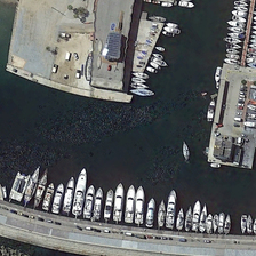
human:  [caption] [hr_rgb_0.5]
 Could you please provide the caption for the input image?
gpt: Many ships were parked at the port.

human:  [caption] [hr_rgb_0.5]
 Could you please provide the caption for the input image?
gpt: The ship is at the dock.

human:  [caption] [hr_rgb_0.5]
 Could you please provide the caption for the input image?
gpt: Many ships anchored at the harbor.

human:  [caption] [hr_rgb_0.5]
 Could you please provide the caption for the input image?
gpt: Many ships are moored in the port.

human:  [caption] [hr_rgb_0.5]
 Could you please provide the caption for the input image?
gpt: Many ships were stationed at the port.